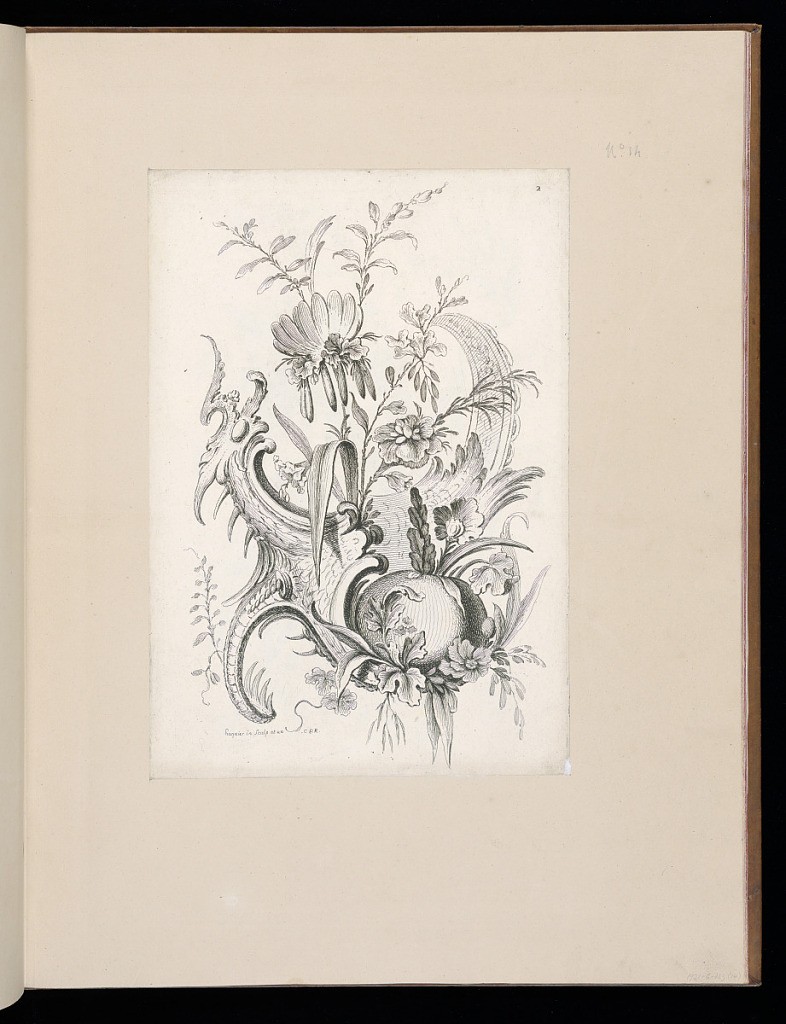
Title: Floral and Rocaille Ornament Design
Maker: Gabriel Huquier, French, 1695–1772
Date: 1738–49
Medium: Etching on laid paper
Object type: Bound print
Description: Second plate from a series of twelve designs for rococo ornament by Huquier. The design is made up of flowers, c-scrolls, branches with leaves and flowers, fleurons, ovals, with a scale-like pattern and horn-like elements. The plate is trimmed and pasted onto the album page. It is signed, and numbered.